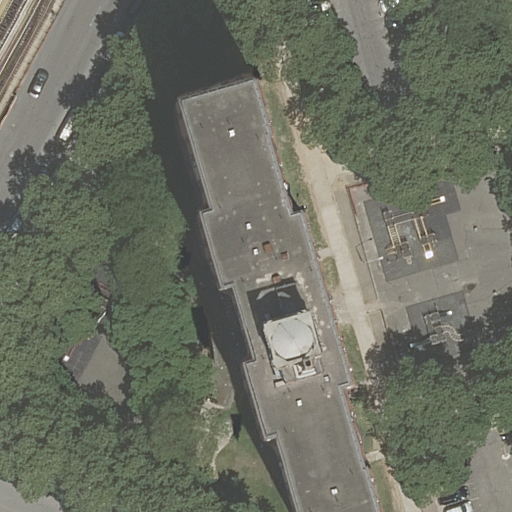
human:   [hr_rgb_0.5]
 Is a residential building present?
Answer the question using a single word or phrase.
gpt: yes

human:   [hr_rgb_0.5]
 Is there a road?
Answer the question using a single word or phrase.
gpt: yes

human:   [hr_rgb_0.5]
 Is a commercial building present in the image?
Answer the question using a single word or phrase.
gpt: no

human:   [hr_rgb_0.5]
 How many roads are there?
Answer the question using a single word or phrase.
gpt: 3

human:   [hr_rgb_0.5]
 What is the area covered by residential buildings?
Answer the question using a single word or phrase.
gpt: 1488m2

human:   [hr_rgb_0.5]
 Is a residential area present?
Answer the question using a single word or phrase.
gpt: yes

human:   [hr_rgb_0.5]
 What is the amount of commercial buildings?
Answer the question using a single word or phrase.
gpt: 0

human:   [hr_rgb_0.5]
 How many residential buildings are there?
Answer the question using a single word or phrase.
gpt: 1

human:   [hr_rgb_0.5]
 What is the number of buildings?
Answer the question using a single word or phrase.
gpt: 1

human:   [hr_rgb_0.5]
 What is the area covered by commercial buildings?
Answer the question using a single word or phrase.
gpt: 0m2

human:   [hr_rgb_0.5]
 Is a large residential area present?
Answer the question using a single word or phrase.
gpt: no

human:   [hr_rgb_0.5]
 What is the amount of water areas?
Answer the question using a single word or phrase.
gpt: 0

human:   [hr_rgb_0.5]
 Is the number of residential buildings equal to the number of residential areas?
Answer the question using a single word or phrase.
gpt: yes

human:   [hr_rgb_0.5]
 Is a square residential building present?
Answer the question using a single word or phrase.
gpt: no

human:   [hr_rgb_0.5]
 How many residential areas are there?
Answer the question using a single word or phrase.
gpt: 1

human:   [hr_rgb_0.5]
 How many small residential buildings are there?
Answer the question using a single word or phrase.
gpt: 0

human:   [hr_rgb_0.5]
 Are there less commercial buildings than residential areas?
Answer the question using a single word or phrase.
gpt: yes

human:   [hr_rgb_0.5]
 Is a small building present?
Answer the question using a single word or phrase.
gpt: no

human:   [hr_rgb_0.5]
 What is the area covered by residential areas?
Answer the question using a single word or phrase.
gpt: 100m2

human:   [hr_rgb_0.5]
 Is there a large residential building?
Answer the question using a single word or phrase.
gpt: yes

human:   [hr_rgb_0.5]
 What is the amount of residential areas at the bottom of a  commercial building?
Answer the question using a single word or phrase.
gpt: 0

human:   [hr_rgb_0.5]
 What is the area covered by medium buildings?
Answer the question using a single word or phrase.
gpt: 0m2

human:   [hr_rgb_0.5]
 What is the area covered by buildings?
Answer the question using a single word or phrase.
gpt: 1488m2

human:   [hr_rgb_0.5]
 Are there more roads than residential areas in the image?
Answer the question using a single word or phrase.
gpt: yes

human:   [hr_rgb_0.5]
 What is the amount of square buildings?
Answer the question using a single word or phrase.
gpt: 0

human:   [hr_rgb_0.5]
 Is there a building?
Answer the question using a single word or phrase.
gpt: yes

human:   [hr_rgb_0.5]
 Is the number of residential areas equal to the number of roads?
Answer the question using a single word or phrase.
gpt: no

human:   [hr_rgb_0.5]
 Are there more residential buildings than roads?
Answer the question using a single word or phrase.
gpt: no

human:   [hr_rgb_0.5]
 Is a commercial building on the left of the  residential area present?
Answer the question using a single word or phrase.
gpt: no

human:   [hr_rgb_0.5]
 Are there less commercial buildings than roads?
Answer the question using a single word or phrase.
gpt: yes

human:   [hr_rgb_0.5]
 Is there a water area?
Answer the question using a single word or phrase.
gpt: no

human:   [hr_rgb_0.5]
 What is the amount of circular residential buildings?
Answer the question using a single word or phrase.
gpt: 0

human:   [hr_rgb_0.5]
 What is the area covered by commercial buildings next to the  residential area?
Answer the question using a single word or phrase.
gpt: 0m2

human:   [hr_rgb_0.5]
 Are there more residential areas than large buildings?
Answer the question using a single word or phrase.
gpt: no

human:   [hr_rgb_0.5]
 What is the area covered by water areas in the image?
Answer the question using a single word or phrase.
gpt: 0m2

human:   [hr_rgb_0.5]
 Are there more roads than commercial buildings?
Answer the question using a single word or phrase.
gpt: yes

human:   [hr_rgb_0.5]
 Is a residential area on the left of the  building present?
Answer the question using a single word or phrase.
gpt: no

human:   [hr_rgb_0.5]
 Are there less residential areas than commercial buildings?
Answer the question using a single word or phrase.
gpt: no

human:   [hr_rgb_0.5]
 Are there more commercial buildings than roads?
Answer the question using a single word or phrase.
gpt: no

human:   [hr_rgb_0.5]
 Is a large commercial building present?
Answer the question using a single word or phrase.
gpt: no

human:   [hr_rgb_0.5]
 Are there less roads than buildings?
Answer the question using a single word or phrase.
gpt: no

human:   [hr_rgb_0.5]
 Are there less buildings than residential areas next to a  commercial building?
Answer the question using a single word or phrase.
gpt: no

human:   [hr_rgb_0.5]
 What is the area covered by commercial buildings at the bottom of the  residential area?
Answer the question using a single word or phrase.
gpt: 0m2

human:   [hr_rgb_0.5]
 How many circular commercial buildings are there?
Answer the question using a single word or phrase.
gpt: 0

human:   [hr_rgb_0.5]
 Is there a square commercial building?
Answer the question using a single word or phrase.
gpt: no

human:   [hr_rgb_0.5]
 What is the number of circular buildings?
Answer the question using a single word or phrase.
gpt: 0

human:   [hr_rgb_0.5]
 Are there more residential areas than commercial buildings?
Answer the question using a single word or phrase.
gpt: yes

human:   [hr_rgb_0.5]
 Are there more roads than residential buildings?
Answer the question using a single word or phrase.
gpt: yes

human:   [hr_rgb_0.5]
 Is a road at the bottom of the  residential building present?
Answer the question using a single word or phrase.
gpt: no

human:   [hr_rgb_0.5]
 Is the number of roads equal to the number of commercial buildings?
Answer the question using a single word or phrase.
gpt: no

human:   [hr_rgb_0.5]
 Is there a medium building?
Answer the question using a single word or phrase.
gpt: no

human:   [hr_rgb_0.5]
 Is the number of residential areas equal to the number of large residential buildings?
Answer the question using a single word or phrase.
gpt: yes

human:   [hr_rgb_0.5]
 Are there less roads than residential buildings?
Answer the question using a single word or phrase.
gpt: no

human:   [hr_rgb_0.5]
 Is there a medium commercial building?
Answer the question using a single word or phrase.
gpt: no

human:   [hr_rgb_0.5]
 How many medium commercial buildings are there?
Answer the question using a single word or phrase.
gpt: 0

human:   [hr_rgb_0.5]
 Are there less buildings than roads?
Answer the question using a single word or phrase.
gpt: yes

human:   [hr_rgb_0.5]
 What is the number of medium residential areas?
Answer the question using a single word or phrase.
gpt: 1

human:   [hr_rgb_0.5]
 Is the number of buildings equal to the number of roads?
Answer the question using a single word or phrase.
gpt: no

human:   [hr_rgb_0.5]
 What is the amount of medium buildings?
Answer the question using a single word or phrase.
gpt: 0

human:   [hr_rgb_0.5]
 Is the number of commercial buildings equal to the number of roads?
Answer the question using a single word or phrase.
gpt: no

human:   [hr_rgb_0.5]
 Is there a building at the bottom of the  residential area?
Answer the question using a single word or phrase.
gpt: no

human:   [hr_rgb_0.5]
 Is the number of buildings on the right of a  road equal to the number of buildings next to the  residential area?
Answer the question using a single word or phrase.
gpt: yes

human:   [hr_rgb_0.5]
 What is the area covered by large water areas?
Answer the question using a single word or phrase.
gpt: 0m2

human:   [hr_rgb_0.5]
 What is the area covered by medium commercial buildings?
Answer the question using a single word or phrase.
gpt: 0m2